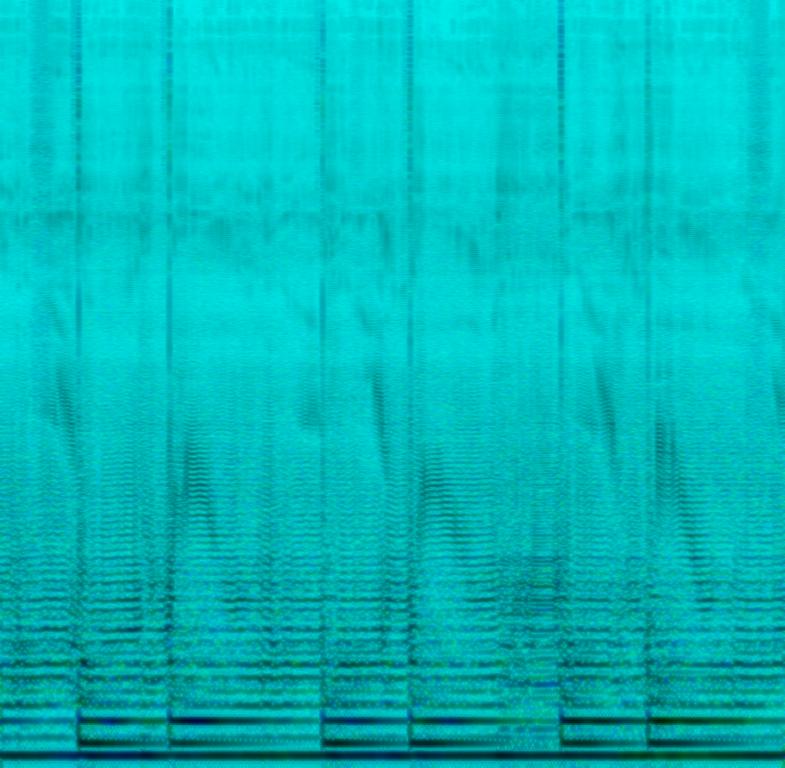
This is a meditation music piece. There is a didgeridoo playing a vague melody at the forefront while repetitive shamanic drum hits can be heard in the background. The atmosphere is profound and calming. This piece can be used in the background of meditation videos. It can be used during sessions at yoga centers.